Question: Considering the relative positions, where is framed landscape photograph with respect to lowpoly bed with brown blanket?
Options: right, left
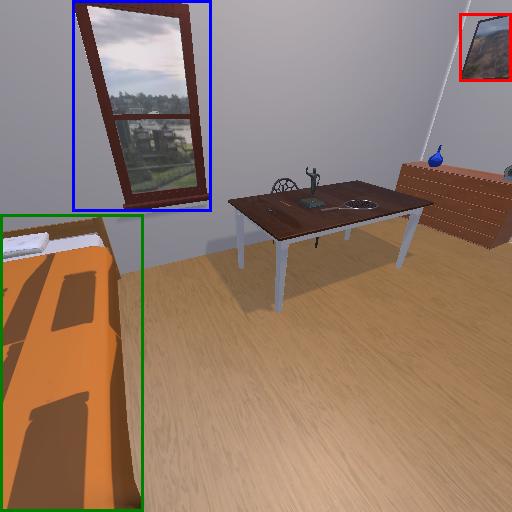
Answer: right